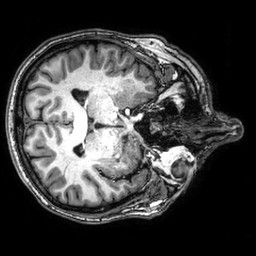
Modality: T1w
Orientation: axial
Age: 63
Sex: male
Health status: healthy